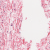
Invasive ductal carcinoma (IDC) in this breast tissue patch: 0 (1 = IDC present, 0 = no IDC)